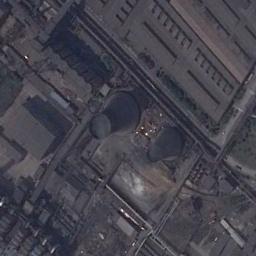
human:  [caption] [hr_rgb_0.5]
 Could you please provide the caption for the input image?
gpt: Here are two thermal power stations, one of which is emitting smoke .

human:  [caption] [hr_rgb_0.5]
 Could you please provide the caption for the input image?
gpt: Plant and machinery in a thermal power station with two cooling towers .

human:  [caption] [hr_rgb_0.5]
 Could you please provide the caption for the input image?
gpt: The thermal power station is on the bare land next to some buildings .

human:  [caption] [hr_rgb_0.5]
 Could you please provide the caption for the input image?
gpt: There are many buildings next to the thermal power station .

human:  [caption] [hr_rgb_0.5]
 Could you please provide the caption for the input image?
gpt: There are many black buildings on the thermal power station .